Question: I have created a table in R/Shiny with 7 rows where the 2nd and the 5th are blank (as the arrows indicate).

I am trying to completely remove all vertical borders in rows 2 and 5 via css and finally present the table as having three seperate sections The table's id is Statistics I and this is my attempt in css:
'''
#StatisticsI table {
width: 100%;
border-collapse: collapse;
border: none;
text-align: center;
}
#StatisticsI td {
padding: 8px;
line-height: 7px;
text-align: center;
vertical-align: top;
font-size: 80%;
font-family: Calibri;
font-weight: normal;
border: 1.9px solid #2e3658;
}
#StatisticsI th {
padding: 8px;
line-height: 7px;
text-align: center;
vertical-align: top;
font-size: 80%;
font-family: Calibri;
font-weight: bold;
border: 1.9px solid #2e3658;
}
#StatisticsI tr:nth-child(3),
#StatisticsI tr:nth-child(6) {
font-size: 120%;
border: none;
}
'''
The last section is my attempt to make this happen but unfortunatelly it doesn't
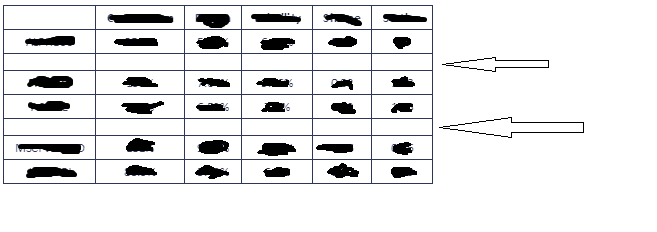
Answer: You could use <URL> to remove border in specific rows.
'''
td { border: 1px solid #000000; height: 10px; }
tr:nth-child(2) td, tr:nth-child(5) td {
border: 0px !important;
}
'''
Fiddle: <URL>